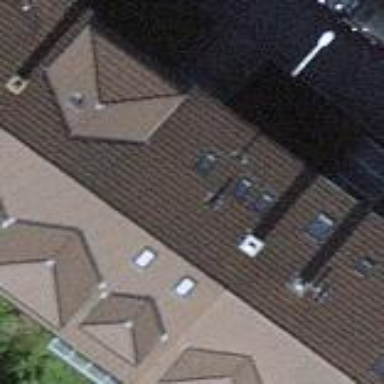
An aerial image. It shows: Apartments building with gabled roof made of roof tiles. The roof orientation is along the building.